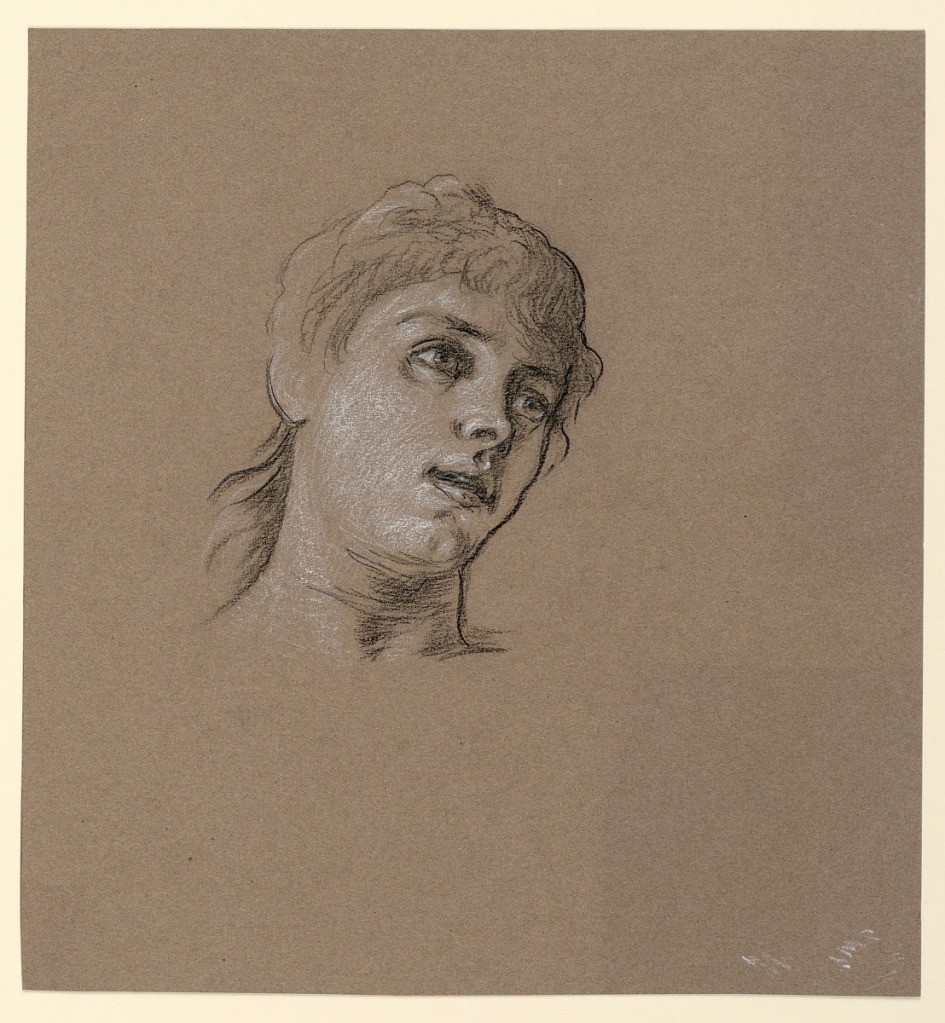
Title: Portrait Sketch of a Young Girl
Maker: Elihu Vedder, American, 1836 – 1923
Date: ca. 1885
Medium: Black crayon, white chalk, on brown paper
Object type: Drawing
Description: Head of a young girl, turned toward the right in three quarter view, tilted slightly upward.